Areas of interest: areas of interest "Minghu Lake, Beijing Jiaotong University"
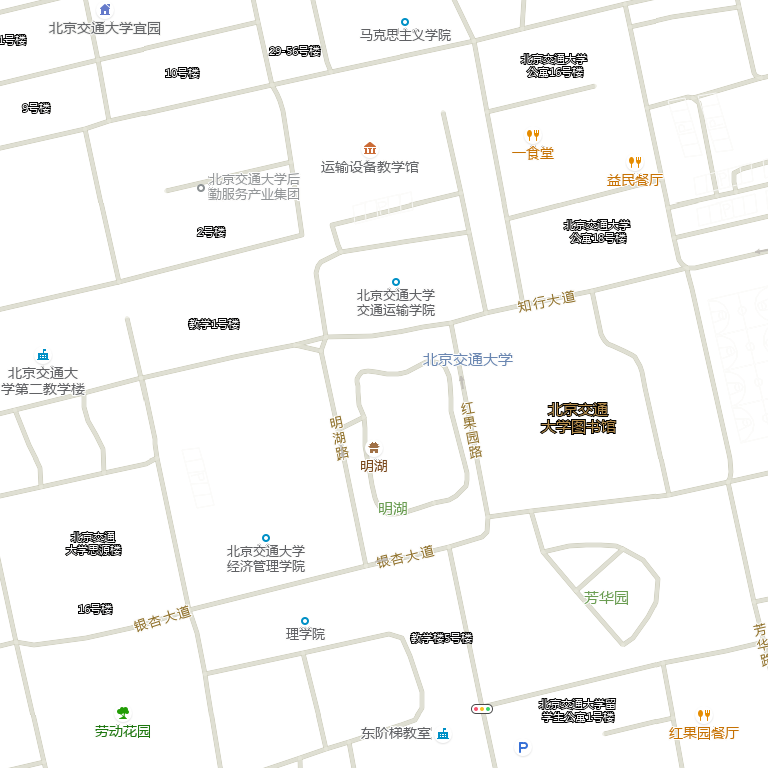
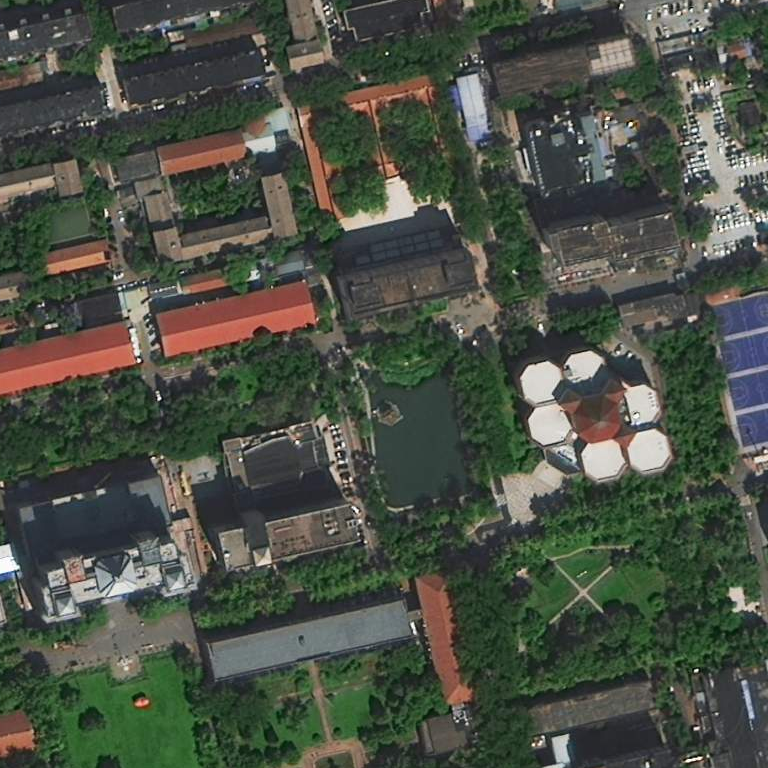